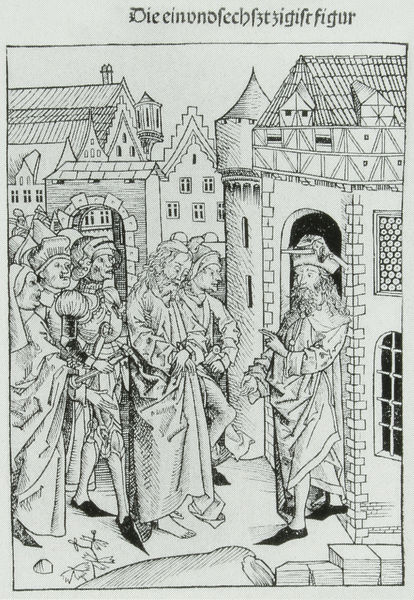
Titel: Christus vor Pilatus (aus dem Schatzbehalter)
Künstler: Michael Wohlgemut
Standort: viele Standorte
Institution: Seriendruck
Schlagwörter: dunkel, gruppe, himmel, mann, schatten, weiß, frauen, menschen, stadt, fenster, frau, grau, hell, hut, hüte, licht, männer, schwarz, tür, zeichnung, dach, gebäude, haus, schloss, gespräch, leute, richter, architektur, falten, stehen, stein, steine, schauen, häuser, boden, figur, mantel, reich, gewänder, personen, kamine, turm, holzschnitt, schrift, ansicht, fassade, ort, schuhe, dorf, dächer, mauer, grafik, graphik, linien, türe, figuren, rundbogen, gefolge, inschrift, homme, deutsch, tor, eingang, erker, burg, türme, torbogen, druck, schraffur, holzstich, radierung, stich, titel, illustration, schwarzweiß, schwert, text, beschriftung, überschrift, volk, pilatus, ritter, marsch, tore, stadttor, leben, fenstergitter, maison, zahl, gotisch, christus, jesus, lanschaft, mittelalter, segnen, fachwerk, fachwerkhaus, stadtmauer, bettler, fachwerkhäuser, femme, tpr, gravure, jesu, fraktur, mittelalterlich, nürnberg, ville, maisons, burgtor, stin, architecture, porte, mauersteine, treppengiebel, kegeldach, münner, minne, moyen age, briques, hommes, renaissance, pontius, saint pierre, einunsechzigste, mensceh, rue, entree, médiéval, pauvre, g, bibelszene ritter mittelalter bürger stadt, merhere personen, steine rechts im bild, die einundsechzigste figur, einundsechzig, brique, jesus christ, iconographie chrétienne